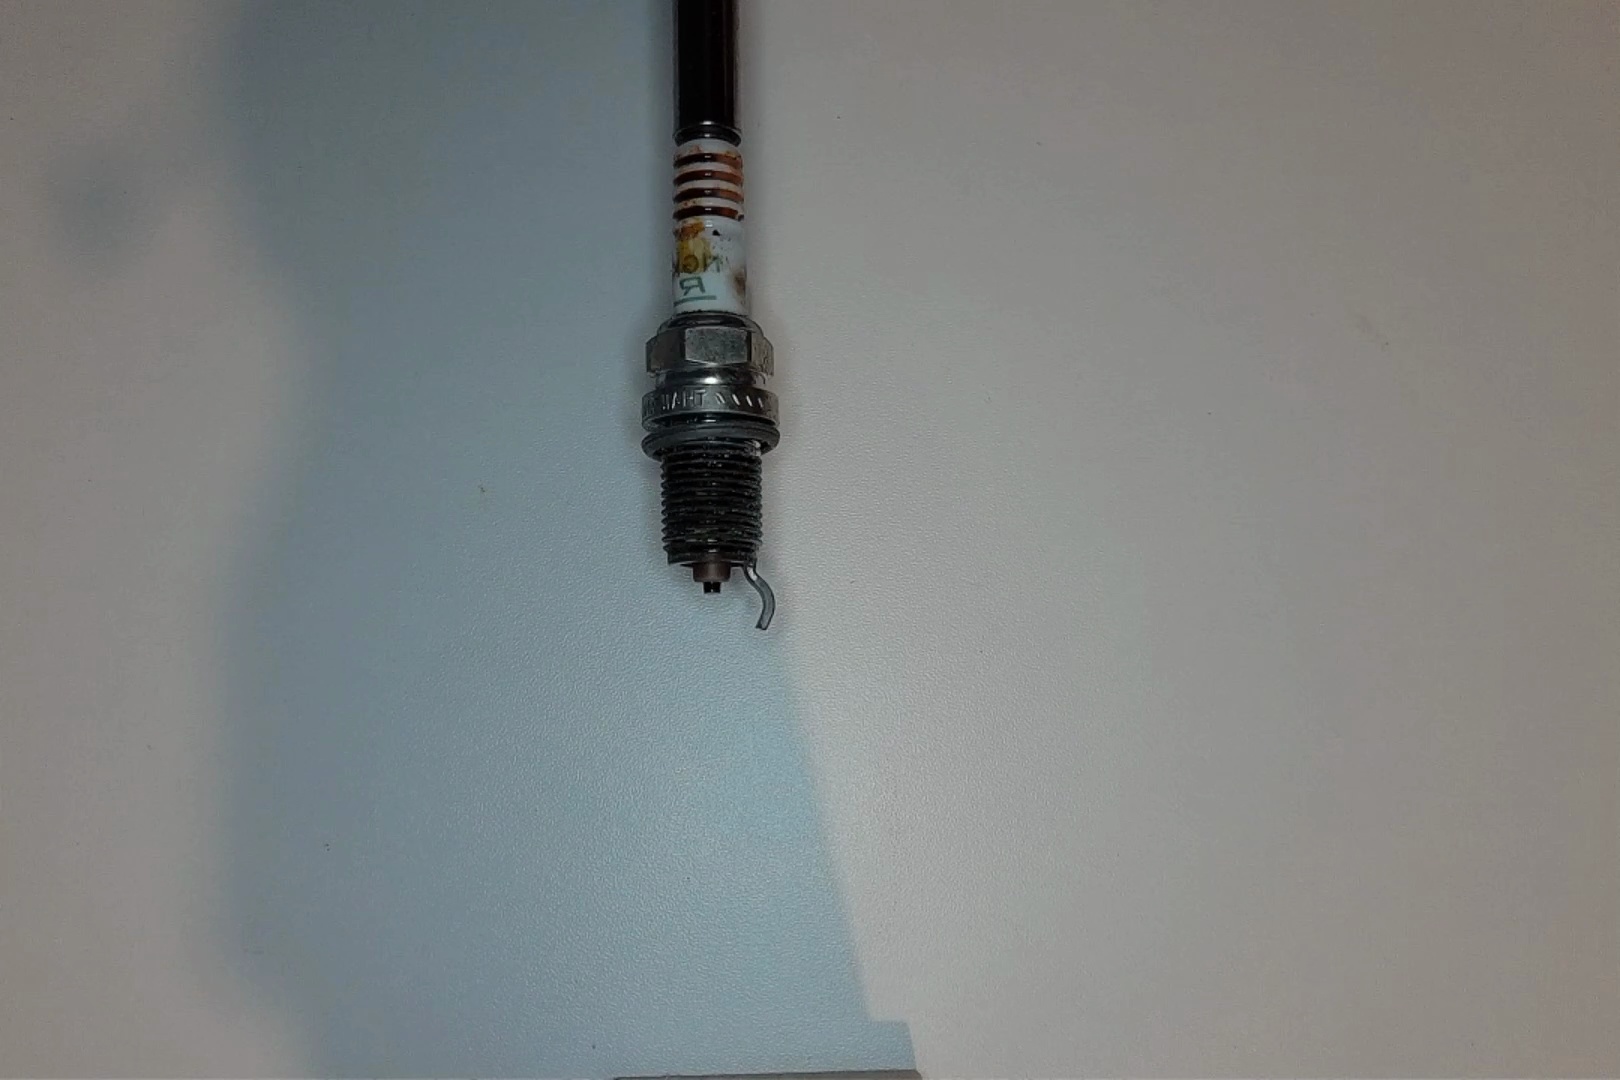
Label: anomaly